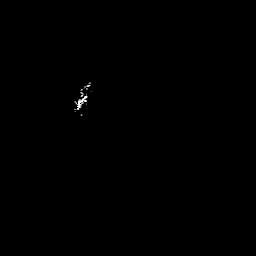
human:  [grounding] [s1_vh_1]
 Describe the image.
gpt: In the satellite image, there is  <ref>1 small ship </ref> <box>[[27, 35, 35, 43, 0]]</box> located at center.